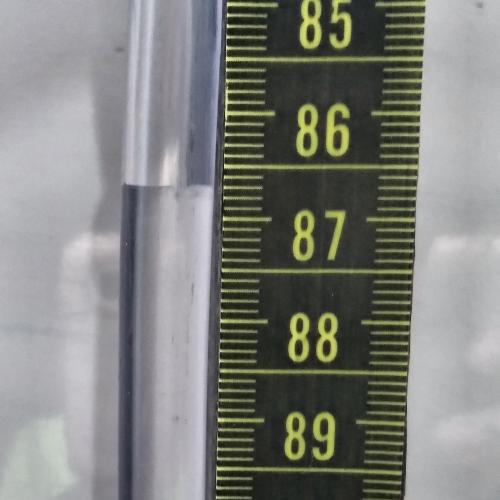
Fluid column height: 86.7 cm